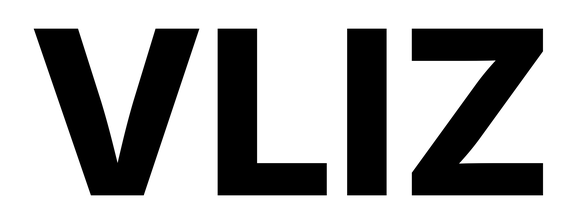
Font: Inter_ExtraBold